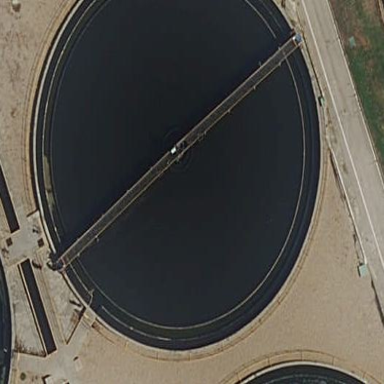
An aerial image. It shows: Body of wastewater.